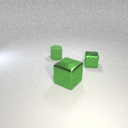
small green rubber cylinder to the left of small green metal cube